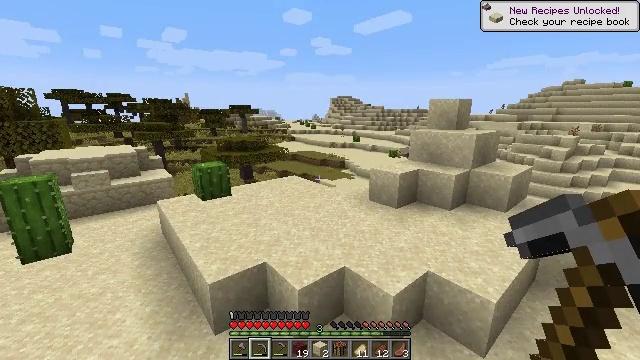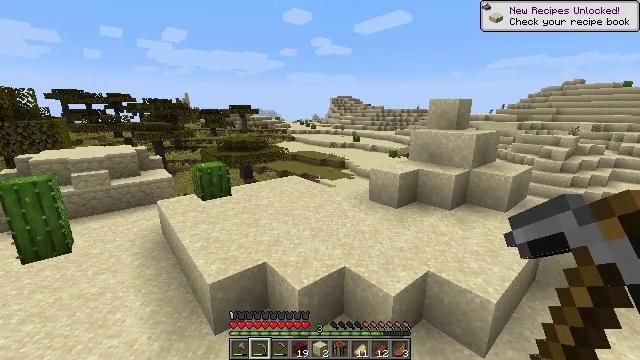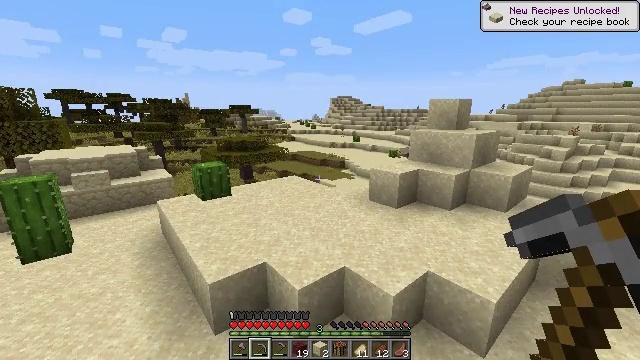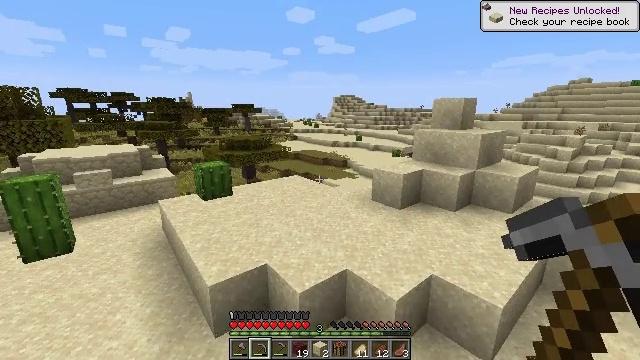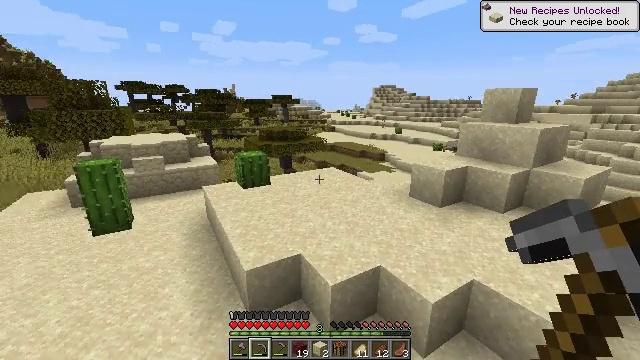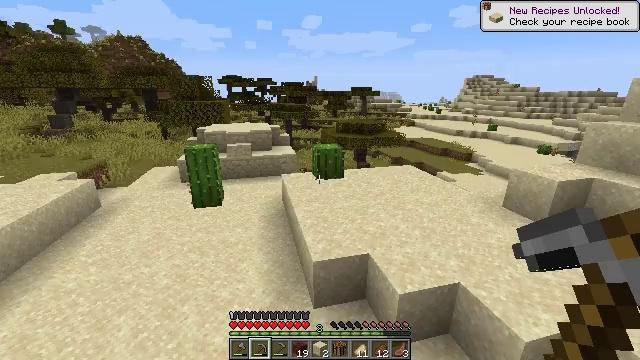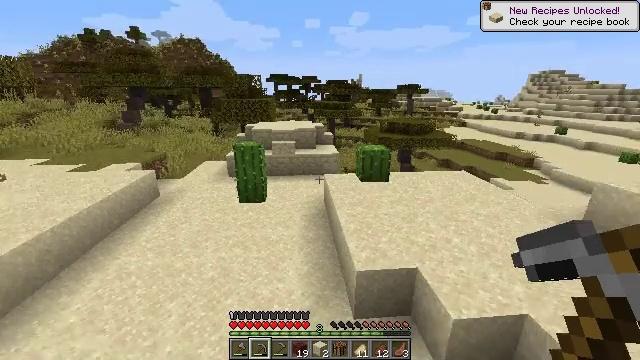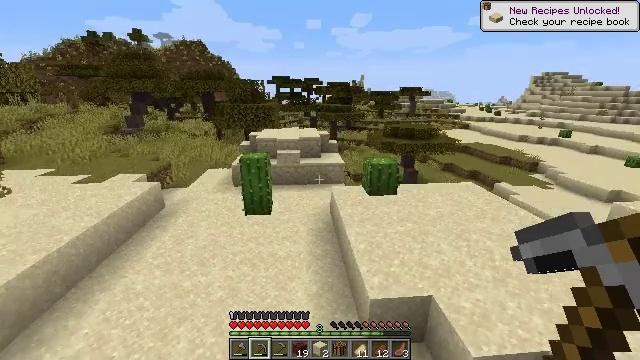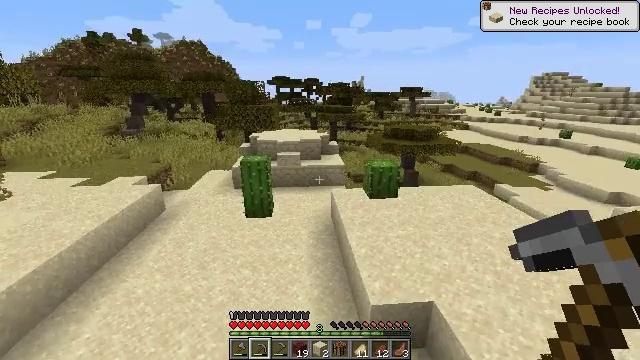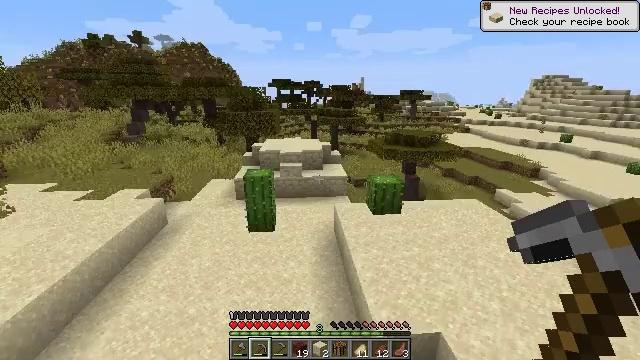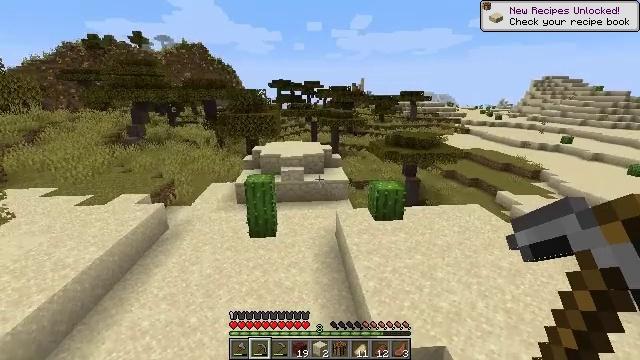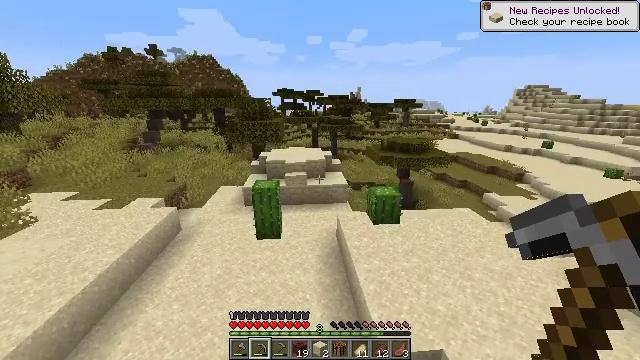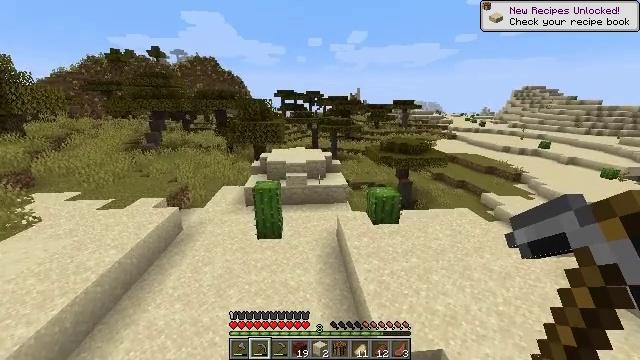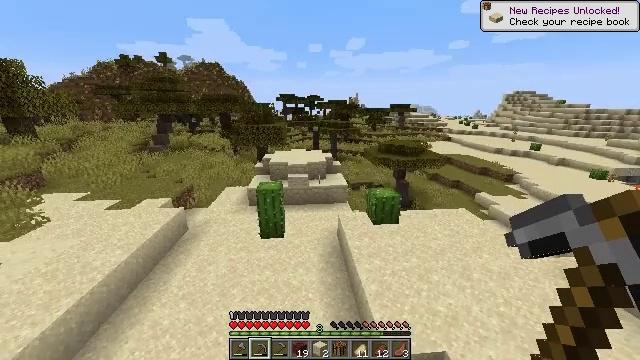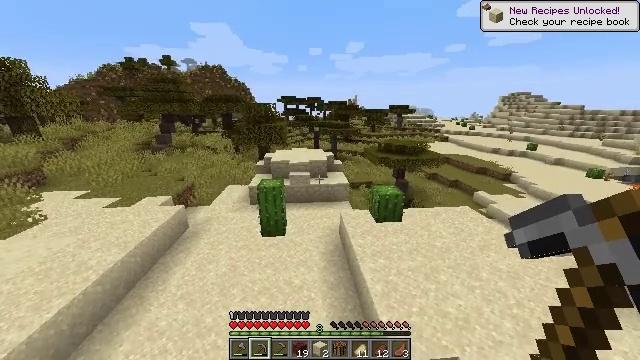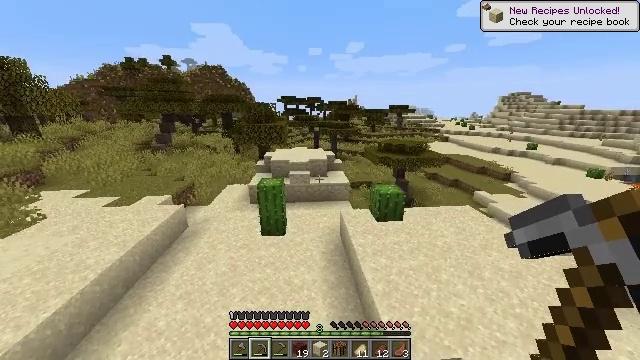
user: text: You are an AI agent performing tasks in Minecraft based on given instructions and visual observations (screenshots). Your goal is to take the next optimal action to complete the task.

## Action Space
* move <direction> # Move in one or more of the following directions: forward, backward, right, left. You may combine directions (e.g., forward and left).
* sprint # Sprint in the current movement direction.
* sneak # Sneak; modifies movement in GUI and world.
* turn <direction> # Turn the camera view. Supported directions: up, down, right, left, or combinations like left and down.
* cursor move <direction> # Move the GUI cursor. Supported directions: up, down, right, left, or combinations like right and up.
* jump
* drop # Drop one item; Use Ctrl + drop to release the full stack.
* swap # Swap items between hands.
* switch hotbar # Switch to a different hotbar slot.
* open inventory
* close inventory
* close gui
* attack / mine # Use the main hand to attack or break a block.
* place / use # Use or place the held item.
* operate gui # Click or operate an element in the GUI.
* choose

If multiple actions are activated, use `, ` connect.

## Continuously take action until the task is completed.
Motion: motion action
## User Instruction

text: Extract sandstone stairs from a building.
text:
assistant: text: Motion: no_op
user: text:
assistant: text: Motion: no_op
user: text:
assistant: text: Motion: move forward
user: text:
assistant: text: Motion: move forward and move left, turn left and down
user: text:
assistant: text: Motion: move forward and move left, turn left and down
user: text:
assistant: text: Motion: move forward and move left, turn left
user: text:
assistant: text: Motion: move forward and move left, jump
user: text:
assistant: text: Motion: move forward, jump
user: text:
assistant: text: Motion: move forward, jump
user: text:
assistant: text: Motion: move forward, sprint, jump
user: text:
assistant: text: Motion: move forward, sprint, jump
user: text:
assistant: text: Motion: move forward, sprint, jump
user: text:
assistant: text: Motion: move forward, sprint, jump
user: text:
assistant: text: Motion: move forward, sprint, jump
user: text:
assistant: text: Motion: move forward, sprint, jump
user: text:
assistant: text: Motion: move forward, sprint, jump
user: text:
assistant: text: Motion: move forward, sprint, jump
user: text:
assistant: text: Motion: move forward, sprint, turn right and down, jump
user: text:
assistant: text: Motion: move forward, sprint, turn right, jump
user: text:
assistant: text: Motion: move forward, sprint, turn right, jump
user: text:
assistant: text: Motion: move forward, sprint, turn right, jump
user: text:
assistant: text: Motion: move forward, sprint, jump
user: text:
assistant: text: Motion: move forward, sprint, jump
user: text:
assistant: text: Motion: move forward, sprint, jump
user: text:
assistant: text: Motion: move forward, sprint, jump
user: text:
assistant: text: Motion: move forward, sprint, jump
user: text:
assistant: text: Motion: move forward, sprint, jump
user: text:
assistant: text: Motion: move forward, sprint, jump
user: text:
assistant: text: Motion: move forward, sprint, jump
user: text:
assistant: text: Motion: move forward, sprint, jump